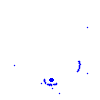
Particle: electron